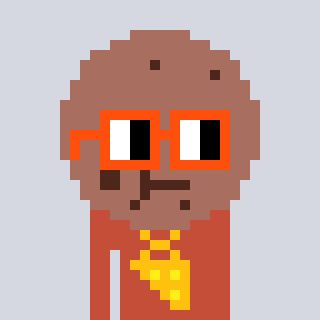
a pixel art character with square orange glasses, a cookie-shaped head and a rust-colored body on a cool background